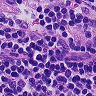
Metastatic tissue present: no